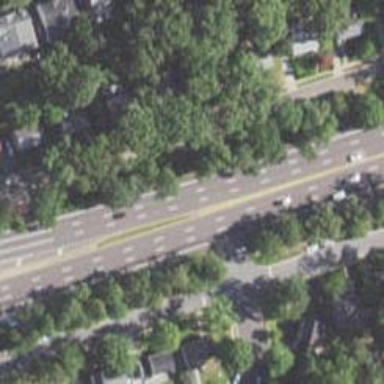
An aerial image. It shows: Expressway with asphalt surface classified as trunk highway.